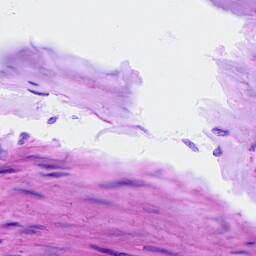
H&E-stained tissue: Ovarian